Question: Count the number of objects in the diagram.
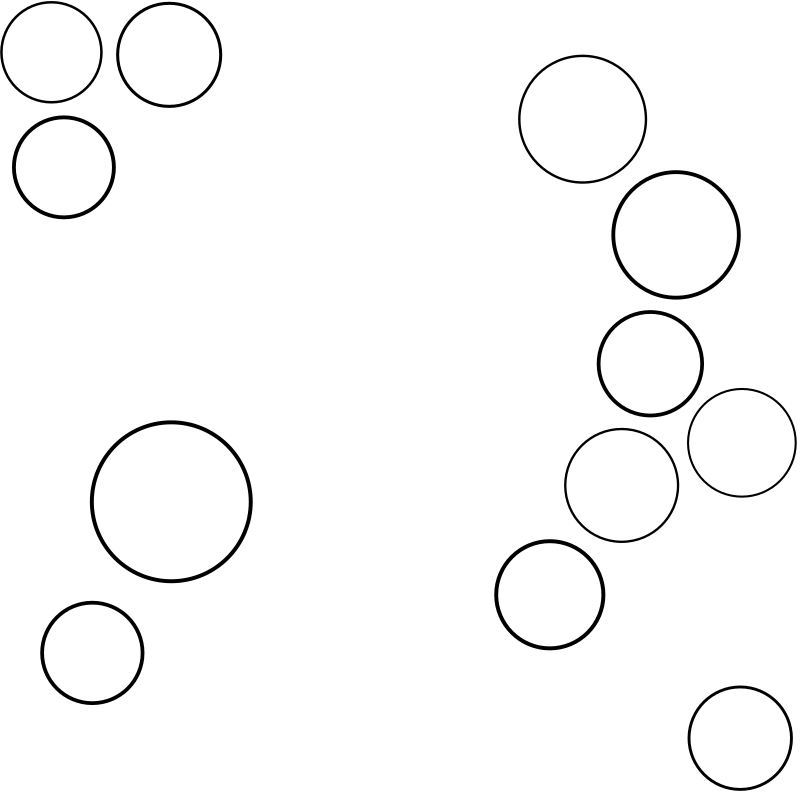
Answer: 12